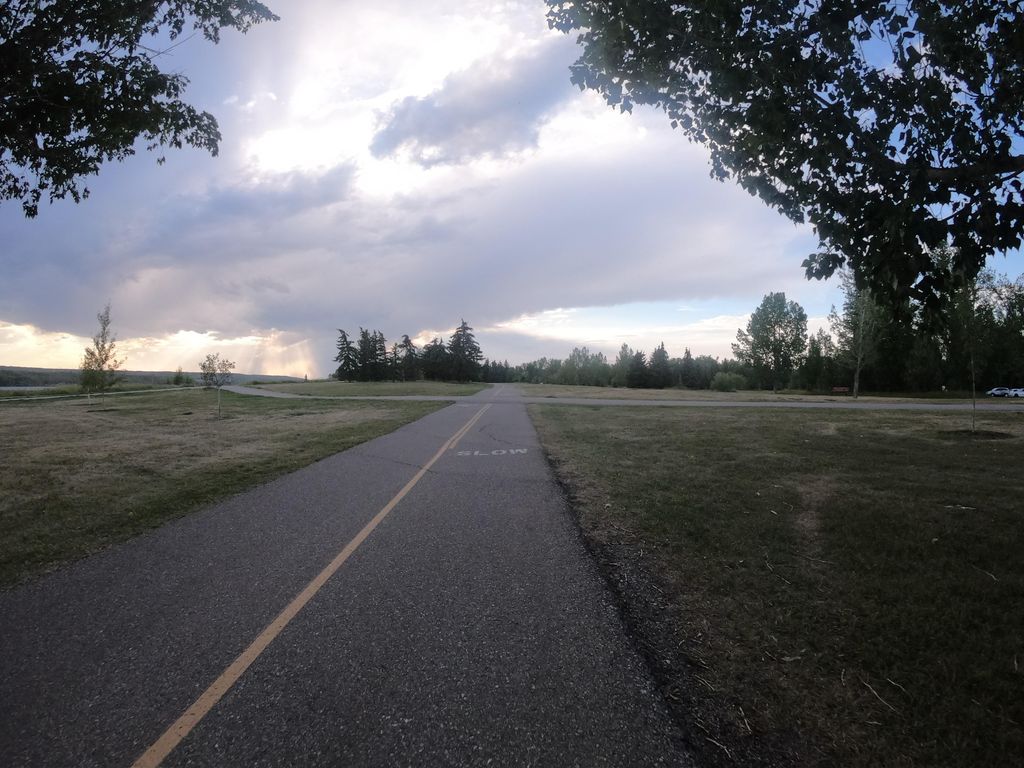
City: calgary